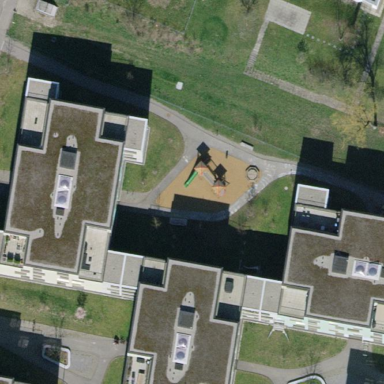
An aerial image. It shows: Flat-roofed apartment building.